Question: I'm trying to render a block with white text on top of an image in my testing of React Native. But instead i get a black block on top of my image with white text in it. Not what I had expected. How do you render a text block with transparent background?

'''
render: function(){
return (
<View style={styles.container}>
<Image
style={styles.backdrop}
source={{uri: 'https://unsplash.com/photos/JWiMShWiF14/download'}}>
<Text style={styles.headline}>Headline</Text>

</View>
);
)
'''
'''
var styles = StyleSheet.create({
container: {
flex: 1,
justifyContent: 'flex-start',
alignItems: 'center',
backgroundColor: '#000000',
width: 320
},
backdrop: {
paddingTop: 60,
width: 320,
height: 120
},
headline: {
fontSize: 20,
textAlign: 'center',
backgroundColor: 'rgba(0,0,0,0)',
color: 'white'
}
});
'''
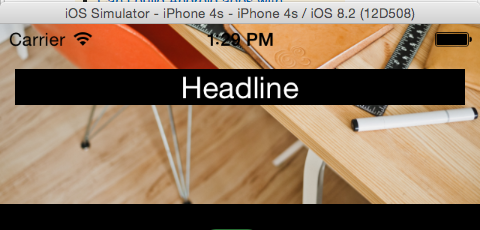
Answer: > "Using with children is deprecated and will be an error in the
near future. Please reconsider the layout or use
instead."
<URL>
---
---
---
You can accomplish this by adding a 'View' inside the 'Image' like so:
'''
render: function(){
return (
<View style={styles.container}>
<Image
style={styles.backdrop}
source={{uri: 'https://unsplash.com/photos/JWiMShWiF14/download'}}>
<View style={styles.backdropView}>
<Text style={styles.headline}>Headline</Text>
</View>

</View>
);
)
'''
'''
var styles = StyleSheet.create({
container: {
flex: 1,
justifyContent: 'flex-start',
alignItems: 'center',
backgroundColor: '#000000',
width: 320
},
backdrop: {
paddingTop: 60,
width: 320,
height: 120
},
backdropView: {
height: 120,
width: 320,
backgroundColor: 'rgba(0,0,0,0)',
},
headline: {
fontSize: 20,
textAlign: 'center',
backgroundColor: 'rgba(0,0,0,0)',
color: 'white'
}
});
'''